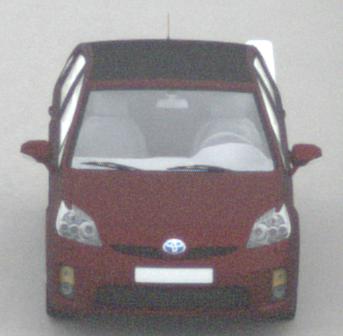
Make: Toyota
Model: Prius 1.5 Hybrid
Detailed model: Prius (HW2)
Model produced from: 2006/03
Model produced until: 2009/06
Doors: 5
Color: red
Road condition: dry road
Daytime: morning or afternoon
Contrast: low contrast